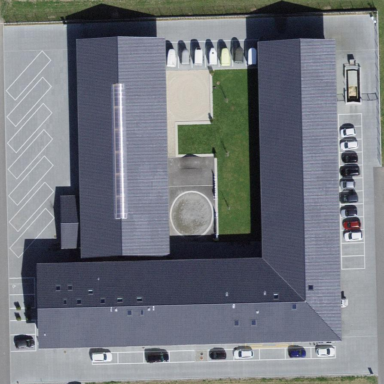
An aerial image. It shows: Veterinary facility.